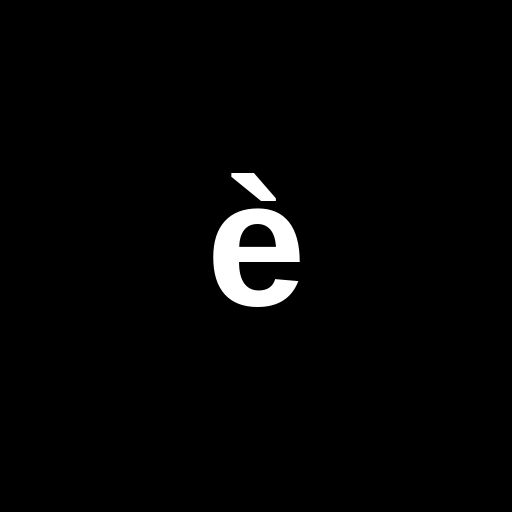
Character: è
Unicode: U+00E8 (LATIN SMALL LETTER E WITH GRAVE)